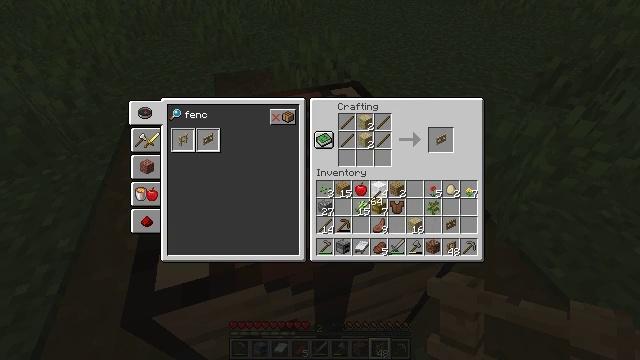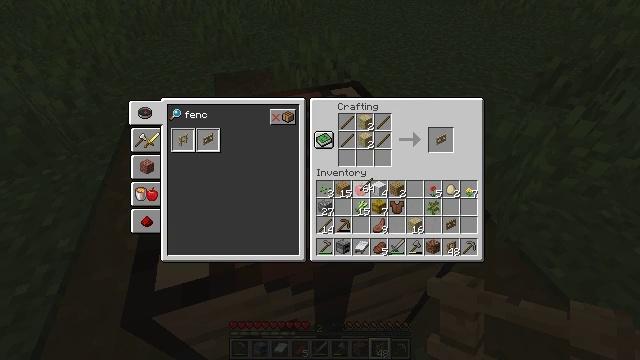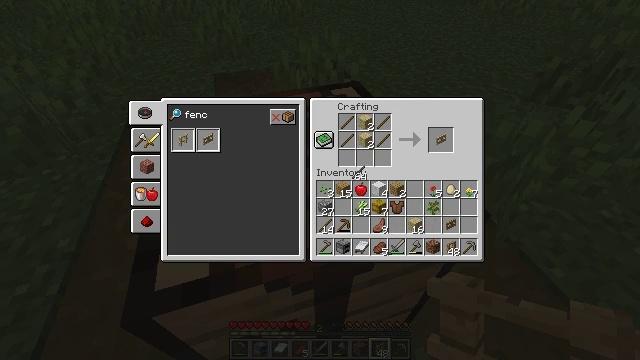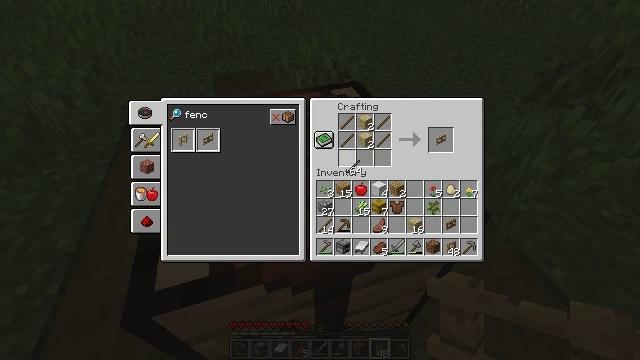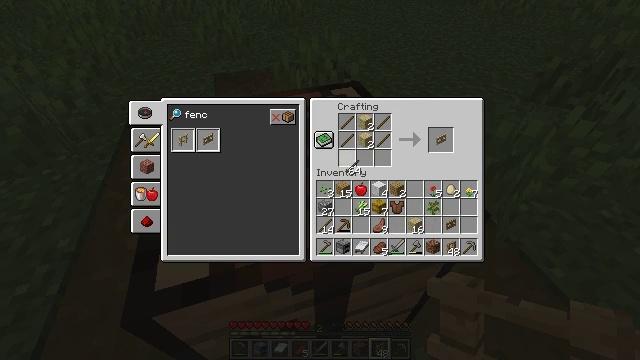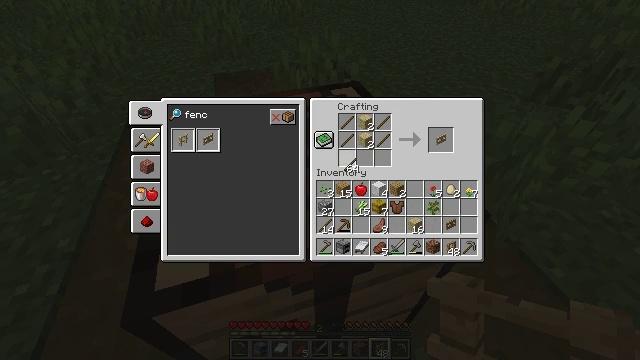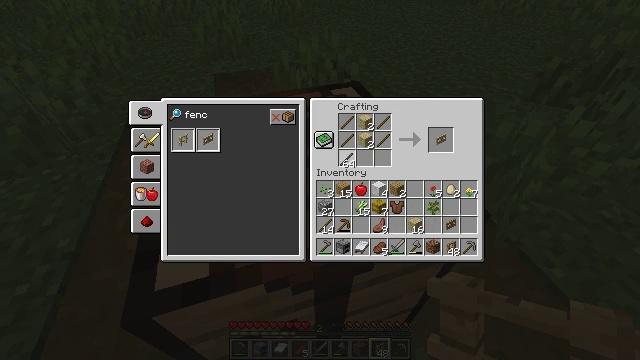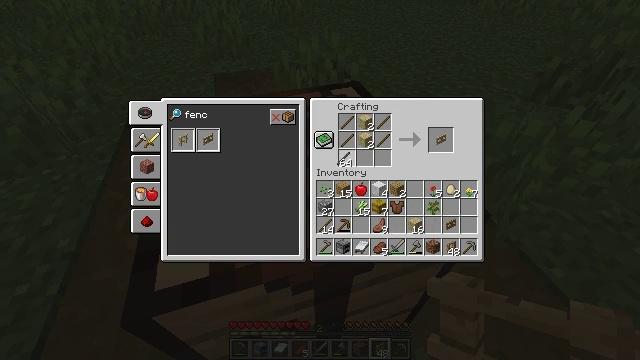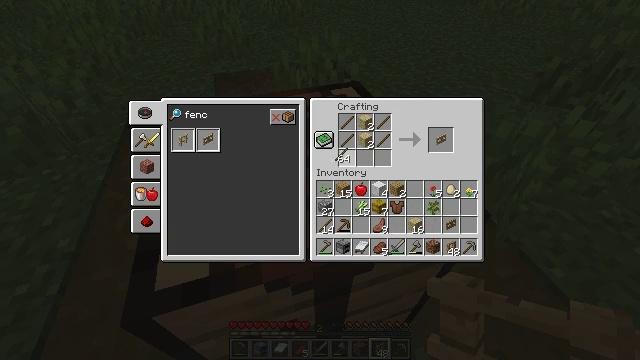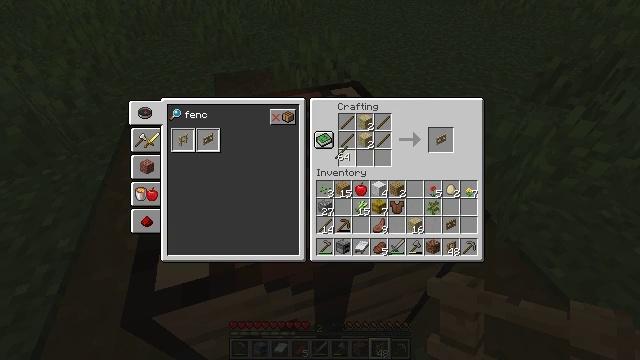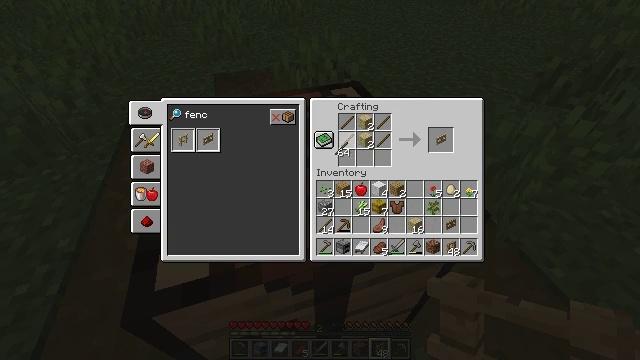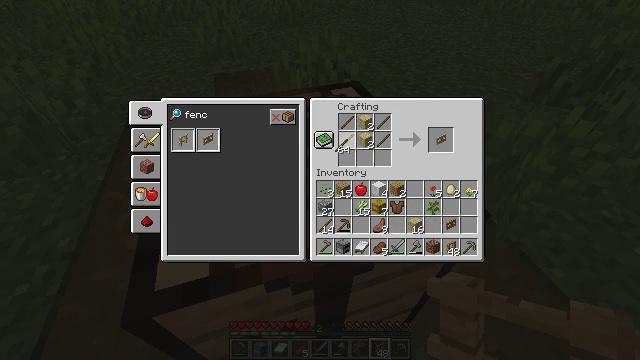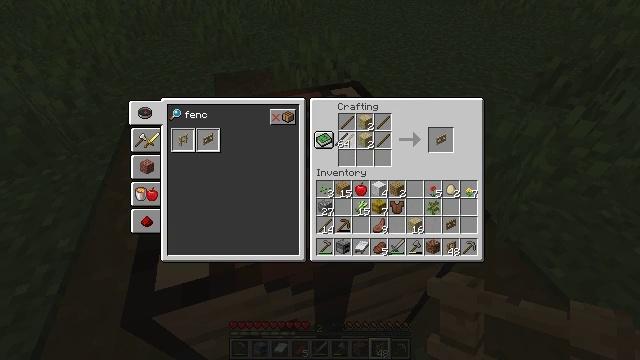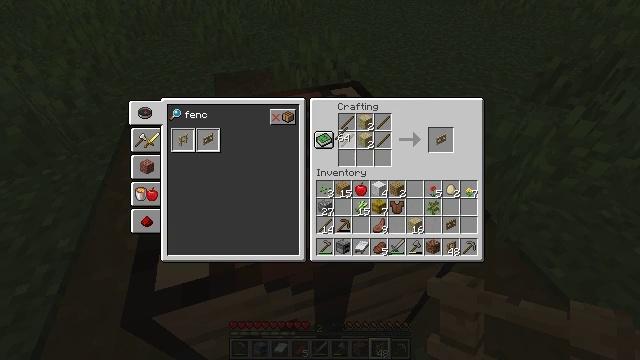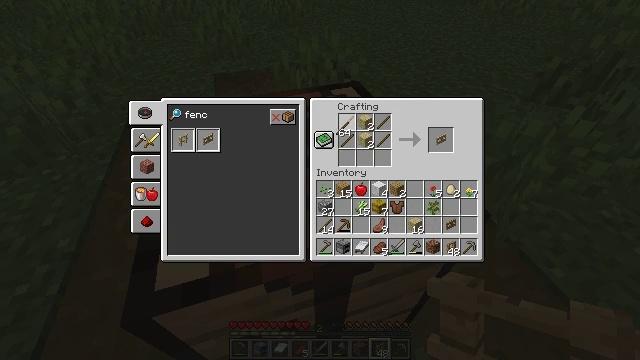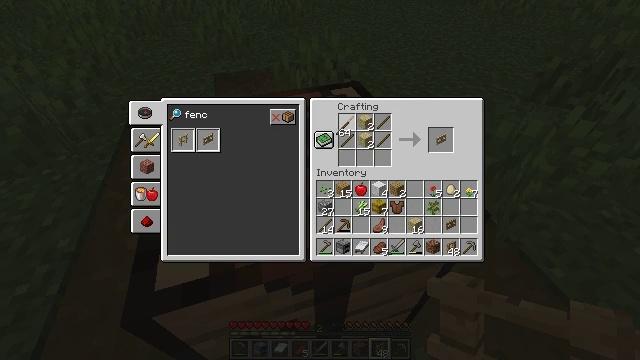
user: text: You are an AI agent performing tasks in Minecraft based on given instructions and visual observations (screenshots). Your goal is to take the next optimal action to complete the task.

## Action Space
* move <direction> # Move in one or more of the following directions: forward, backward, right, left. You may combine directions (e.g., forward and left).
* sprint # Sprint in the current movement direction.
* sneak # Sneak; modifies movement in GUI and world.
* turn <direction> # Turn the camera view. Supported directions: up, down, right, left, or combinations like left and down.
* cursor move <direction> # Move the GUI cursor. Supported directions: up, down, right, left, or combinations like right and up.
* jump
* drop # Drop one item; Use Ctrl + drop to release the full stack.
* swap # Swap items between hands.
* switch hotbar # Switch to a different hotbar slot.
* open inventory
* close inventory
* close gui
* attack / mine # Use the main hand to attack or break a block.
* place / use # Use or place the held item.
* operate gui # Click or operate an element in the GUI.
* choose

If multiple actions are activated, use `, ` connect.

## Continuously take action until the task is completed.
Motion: motion action
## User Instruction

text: Make a birch fence gate in the crafting grid.
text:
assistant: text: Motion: cursor move left and up
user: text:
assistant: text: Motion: cursor move left and up
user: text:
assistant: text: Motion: no_op
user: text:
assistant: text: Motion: no_op
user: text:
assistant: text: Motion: no_op
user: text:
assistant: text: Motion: no_op
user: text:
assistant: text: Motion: no_op
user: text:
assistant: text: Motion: no_op
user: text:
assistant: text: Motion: no_op
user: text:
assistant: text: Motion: no_op
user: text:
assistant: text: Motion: no_op
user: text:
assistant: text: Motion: no_op
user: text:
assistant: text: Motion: no_op
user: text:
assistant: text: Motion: no_op
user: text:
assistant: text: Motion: no_op
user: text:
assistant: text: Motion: no_op
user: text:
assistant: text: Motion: no_op
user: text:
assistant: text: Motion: no_op
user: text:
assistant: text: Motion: no_op
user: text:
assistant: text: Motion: no_op
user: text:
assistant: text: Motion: no_op
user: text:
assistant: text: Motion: no_op
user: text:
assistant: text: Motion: choose
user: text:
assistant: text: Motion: choose
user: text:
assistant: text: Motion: choose
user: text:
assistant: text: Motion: choose
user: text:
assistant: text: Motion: choose
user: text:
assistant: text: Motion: choose
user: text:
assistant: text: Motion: choose
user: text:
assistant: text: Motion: choose